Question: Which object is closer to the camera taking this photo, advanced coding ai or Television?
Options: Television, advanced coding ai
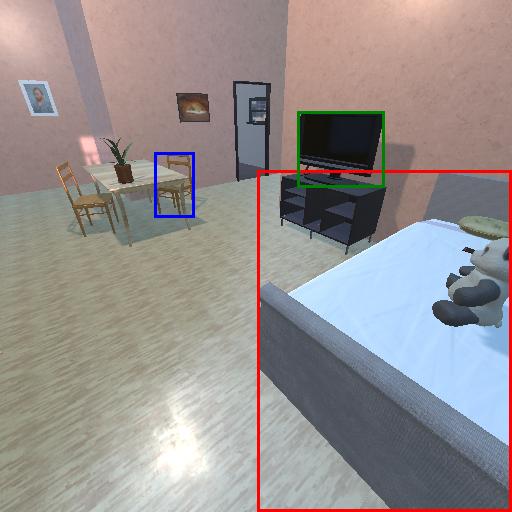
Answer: Television